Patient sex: F
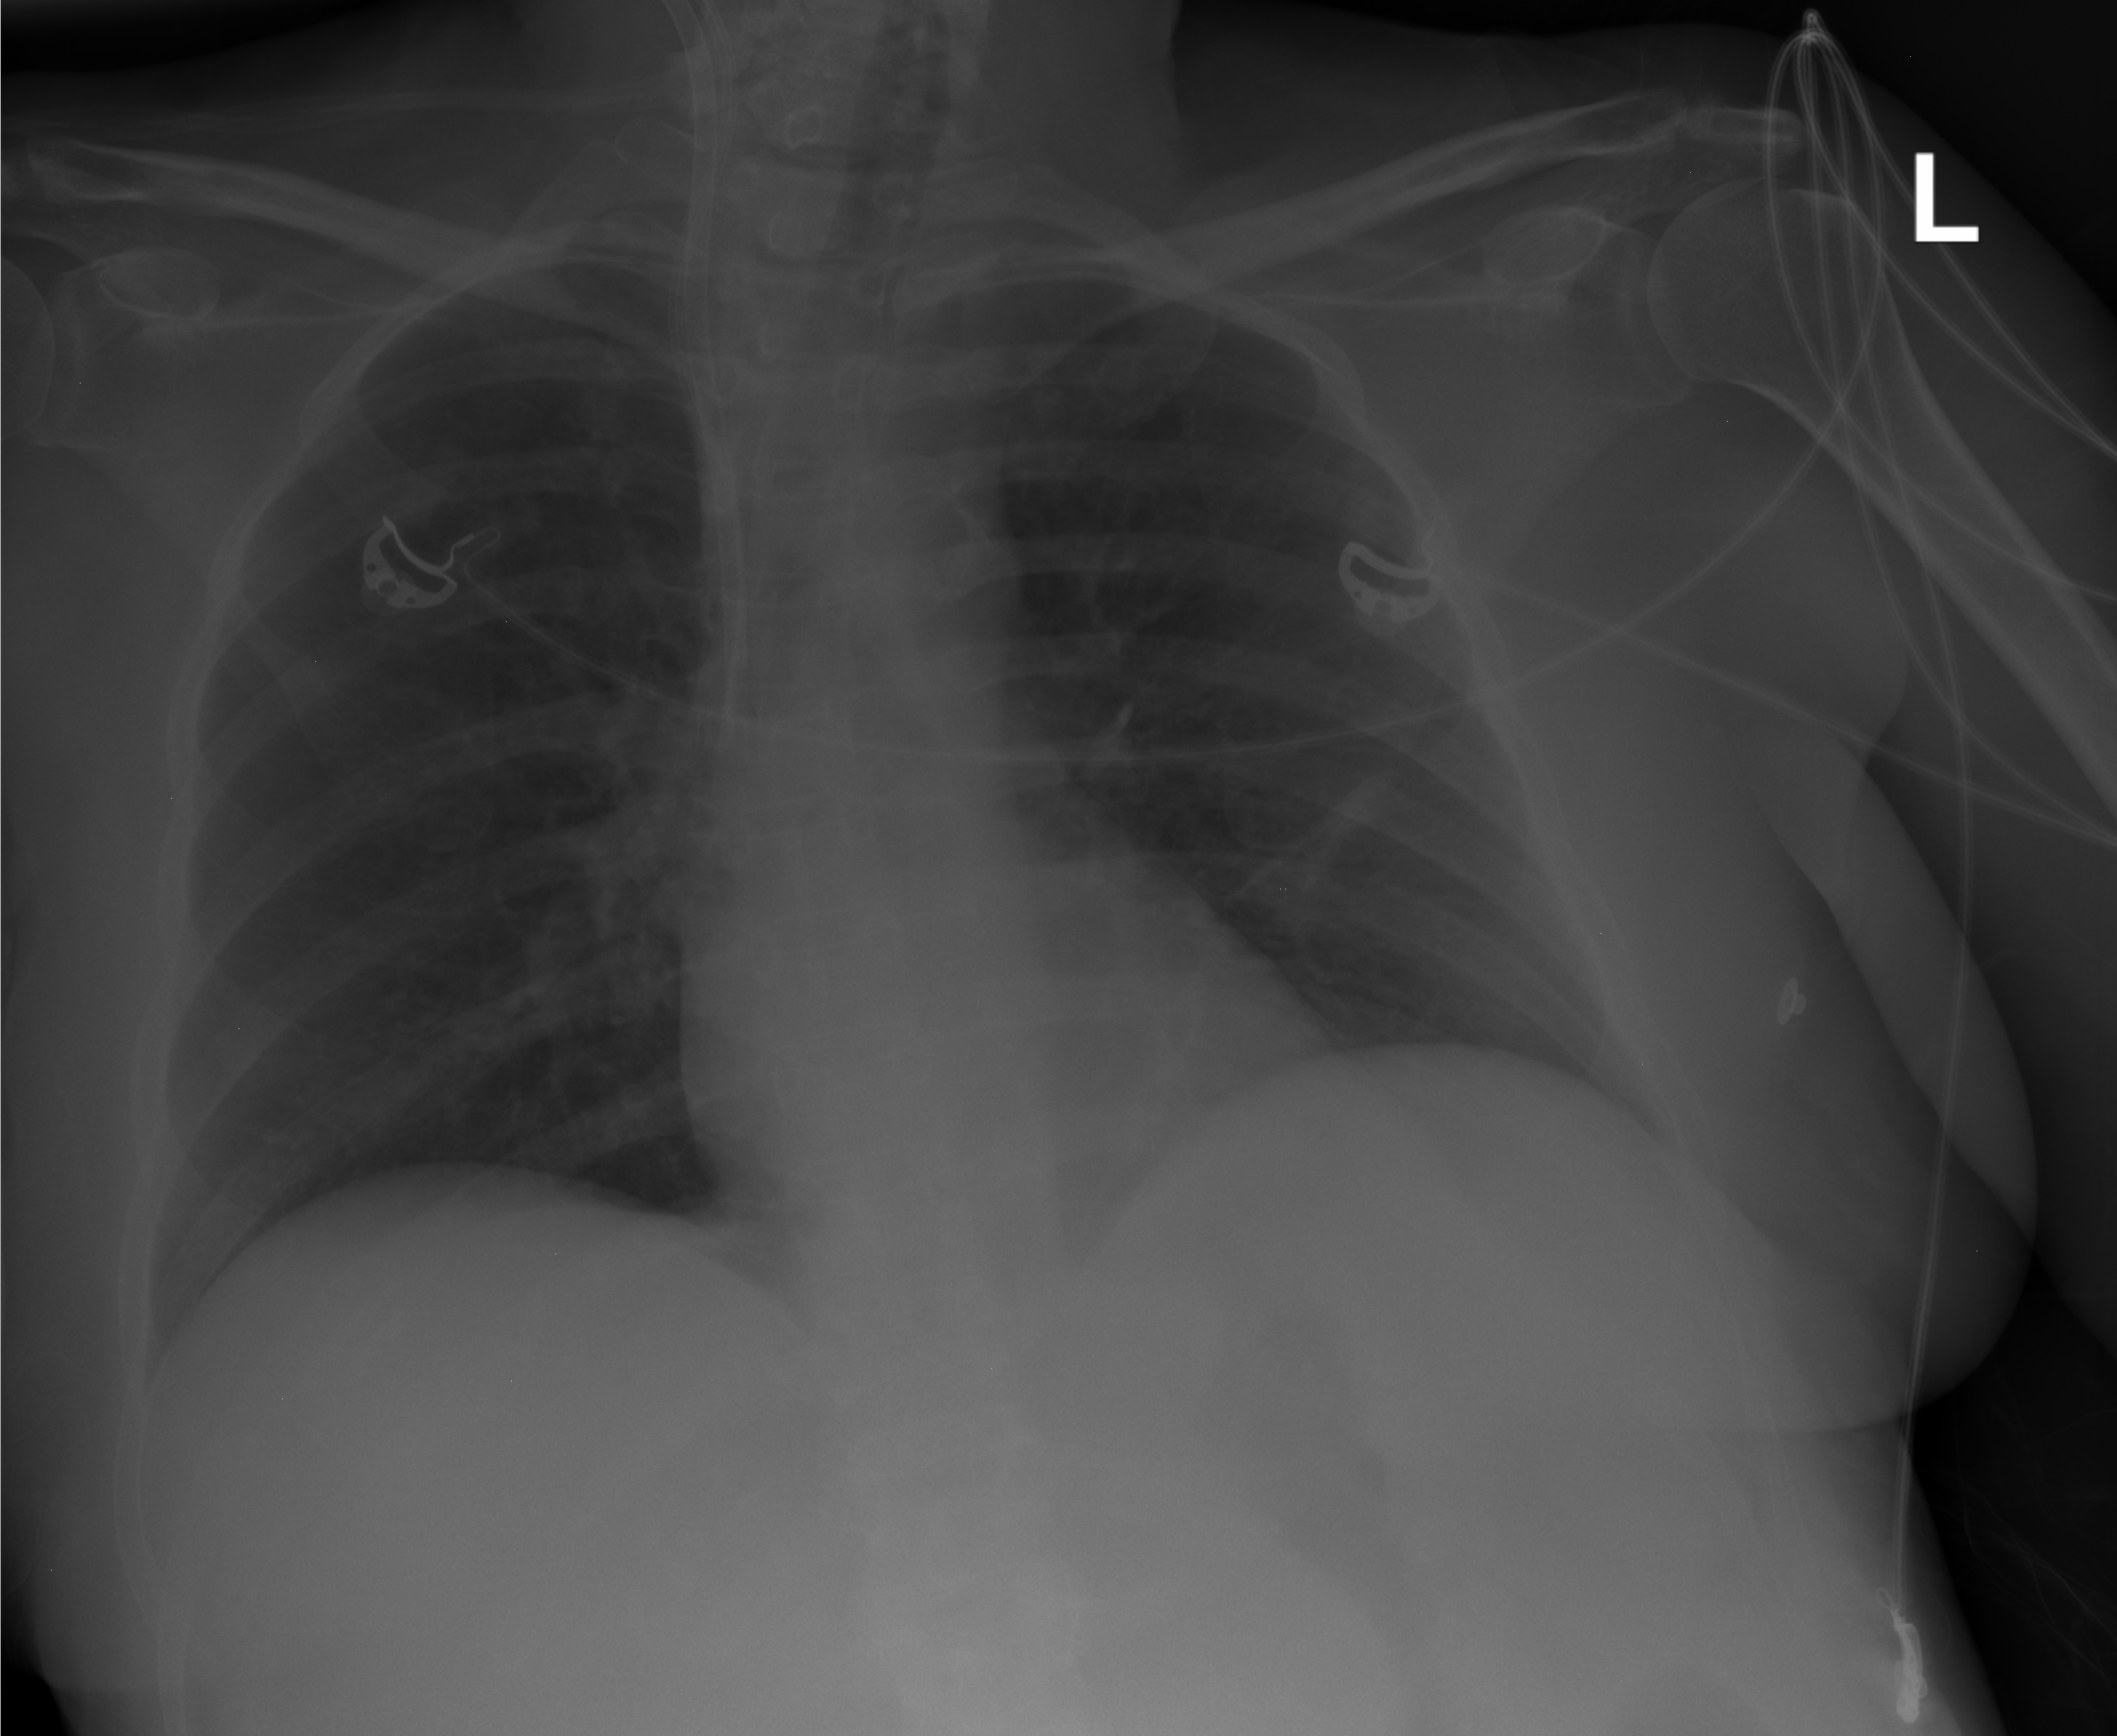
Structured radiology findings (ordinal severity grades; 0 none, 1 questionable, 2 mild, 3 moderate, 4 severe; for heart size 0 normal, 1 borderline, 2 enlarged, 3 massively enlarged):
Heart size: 0
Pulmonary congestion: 0
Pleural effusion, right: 0
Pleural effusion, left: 0
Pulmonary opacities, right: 0
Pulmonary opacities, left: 0
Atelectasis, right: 1
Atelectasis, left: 1